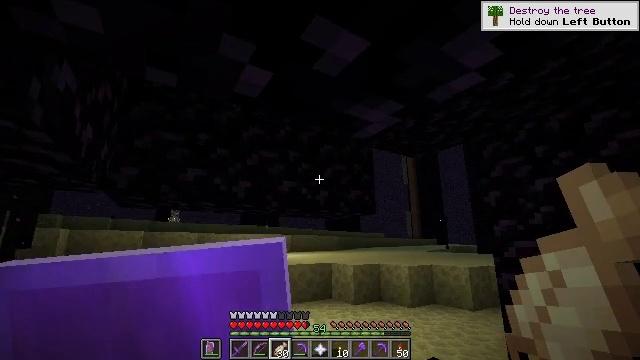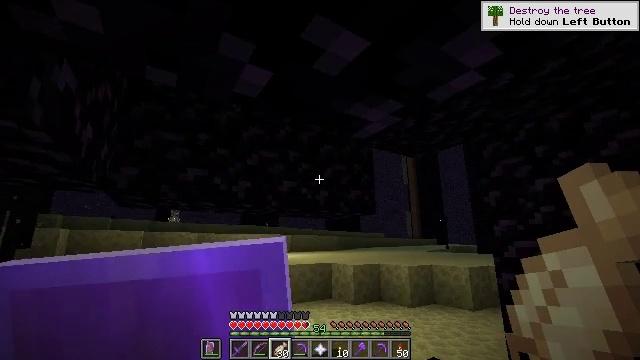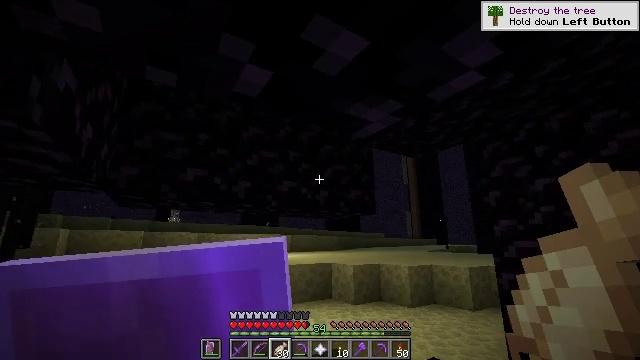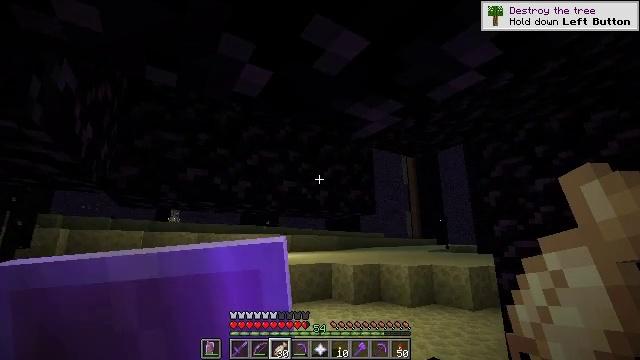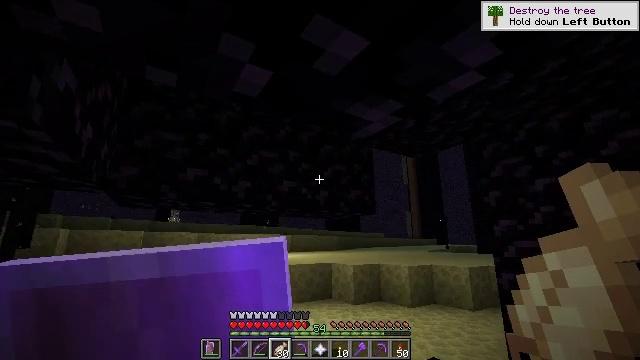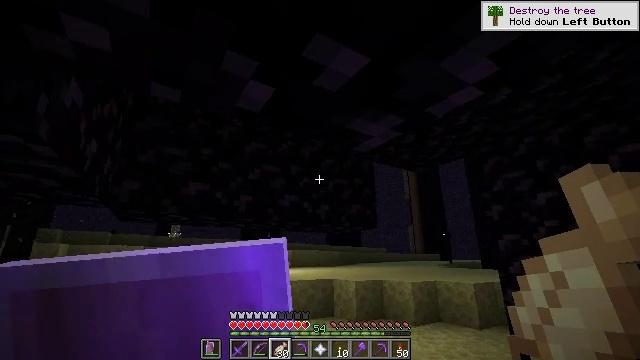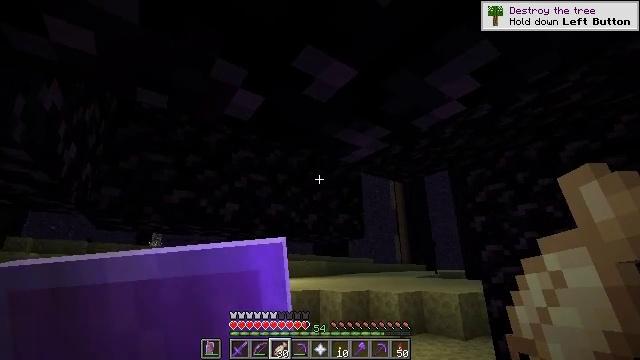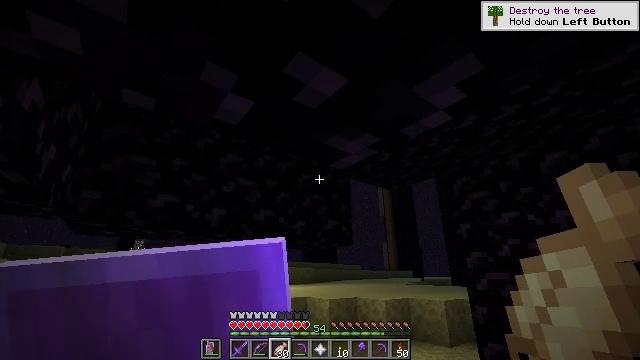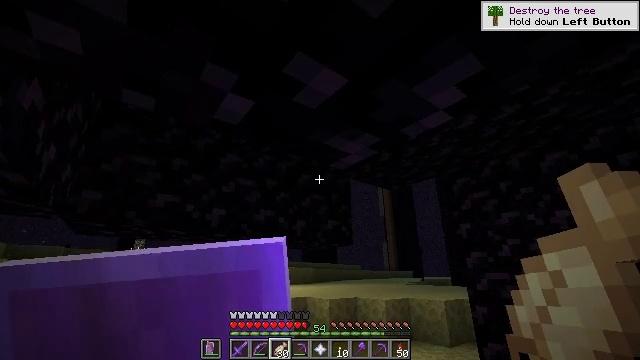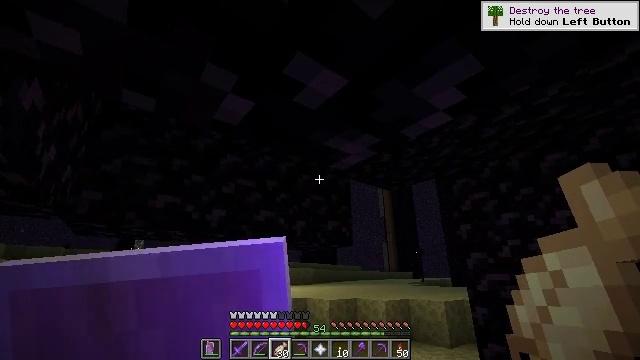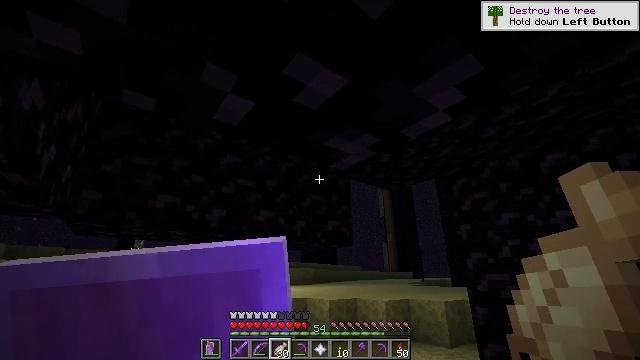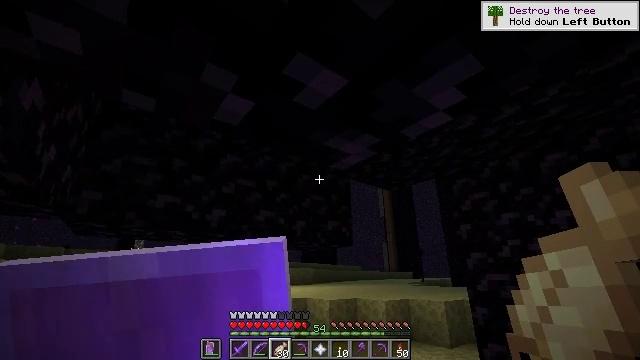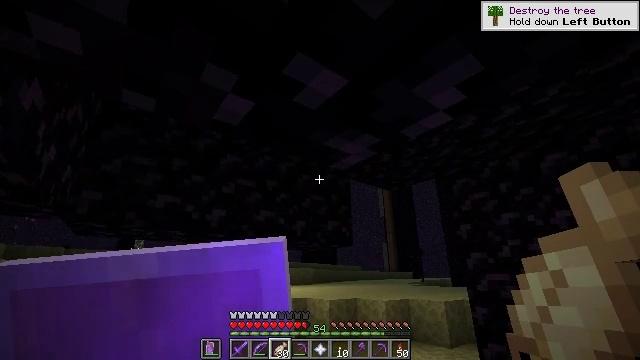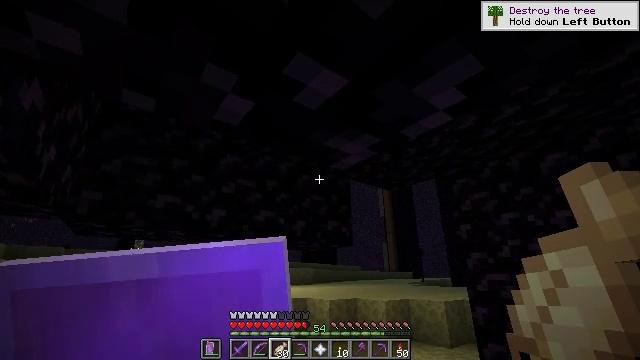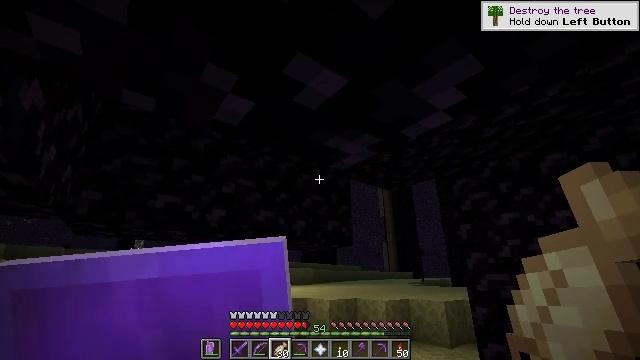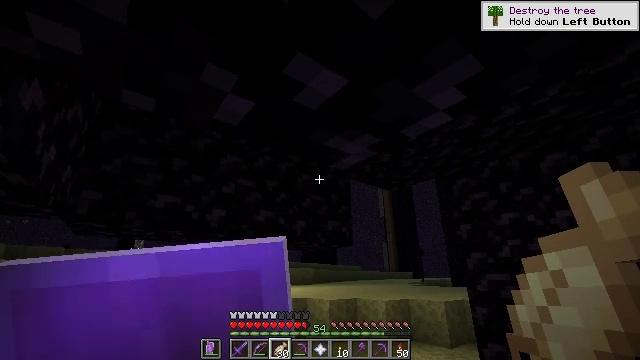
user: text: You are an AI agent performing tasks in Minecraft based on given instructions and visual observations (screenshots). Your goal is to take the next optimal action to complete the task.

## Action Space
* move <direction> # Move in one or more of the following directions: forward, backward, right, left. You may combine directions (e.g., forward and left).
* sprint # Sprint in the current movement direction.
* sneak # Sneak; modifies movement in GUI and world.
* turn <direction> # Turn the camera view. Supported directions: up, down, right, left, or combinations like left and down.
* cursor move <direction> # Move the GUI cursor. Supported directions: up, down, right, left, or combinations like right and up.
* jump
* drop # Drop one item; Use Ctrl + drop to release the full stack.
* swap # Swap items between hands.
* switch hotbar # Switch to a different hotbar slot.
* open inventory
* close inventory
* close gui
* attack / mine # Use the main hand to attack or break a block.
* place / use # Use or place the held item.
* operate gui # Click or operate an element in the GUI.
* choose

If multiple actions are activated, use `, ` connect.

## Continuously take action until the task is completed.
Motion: motion action
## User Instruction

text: Mine the tough obsidian.
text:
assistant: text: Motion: no_op
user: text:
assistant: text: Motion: no_op
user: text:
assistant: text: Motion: no_op
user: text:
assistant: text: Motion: no_op
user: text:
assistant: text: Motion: turn up
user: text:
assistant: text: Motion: turn right and up
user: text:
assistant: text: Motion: turn right and up
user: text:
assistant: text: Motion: no_op
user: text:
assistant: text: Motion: no_op
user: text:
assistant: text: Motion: no_op
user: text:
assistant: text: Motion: no_op
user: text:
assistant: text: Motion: no_op
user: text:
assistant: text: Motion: no_op
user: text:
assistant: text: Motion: no_op
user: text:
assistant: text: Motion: no_op
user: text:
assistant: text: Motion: no_op
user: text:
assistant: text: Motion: no_op
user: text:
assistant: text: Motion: turn right and up
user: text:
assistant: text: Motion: turn right and up
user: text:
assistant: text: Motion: turn right and up
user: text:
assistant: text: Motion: turn right and up
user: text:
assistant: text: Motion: no_op
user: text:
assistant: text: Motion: no_op
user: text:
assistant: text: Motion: no_op
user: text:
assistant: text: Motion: no_op
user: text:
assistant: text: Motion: no_op
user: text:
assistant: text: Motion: no_op
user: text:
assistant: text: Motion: no_op
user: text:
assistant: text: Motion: no_op
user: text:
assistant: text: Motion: no_op